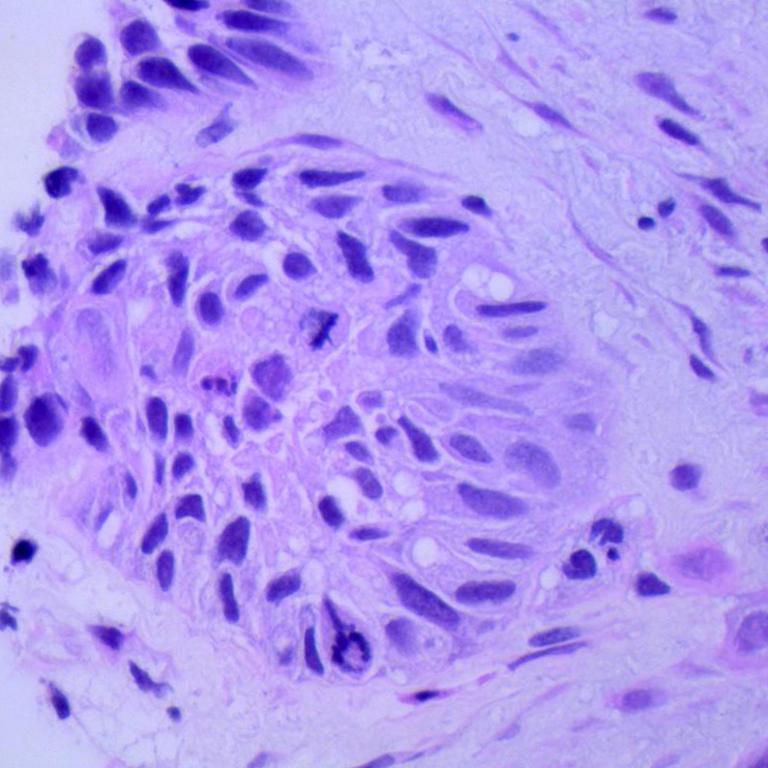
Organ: lung
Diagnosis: squamous carcinomas